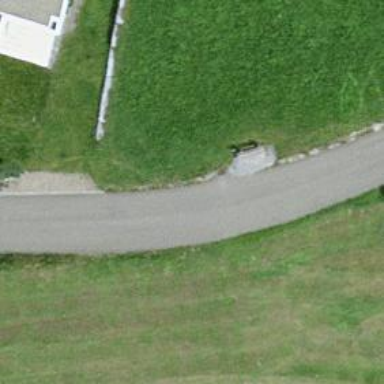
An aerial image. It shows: Bench for seating.